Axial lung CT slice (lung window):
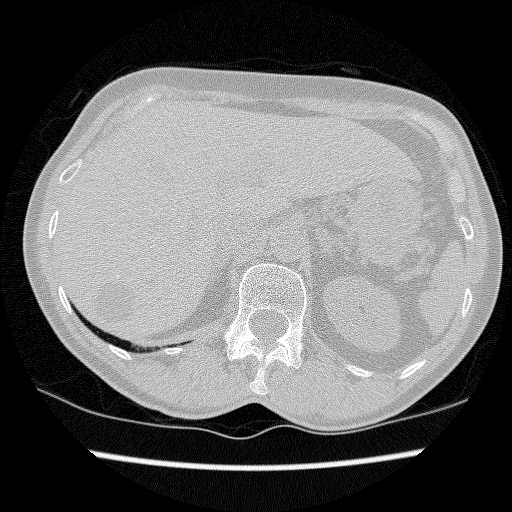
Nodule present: no